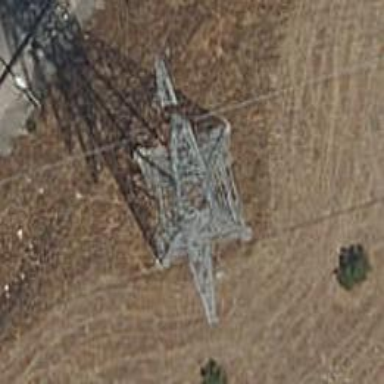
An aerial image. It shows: Lattice structure tower used for power distribution.